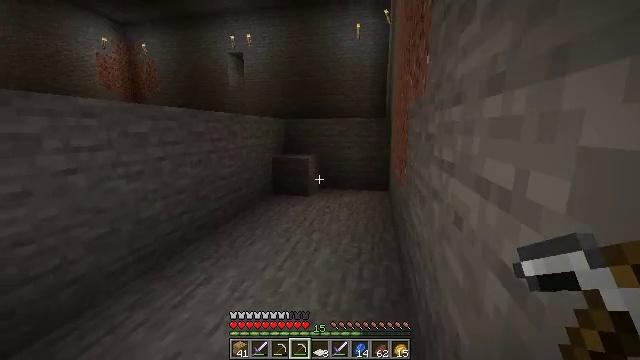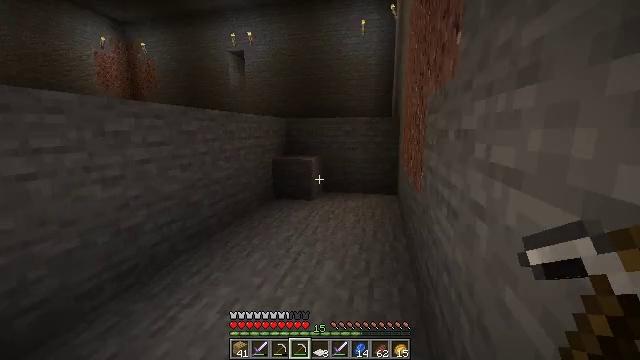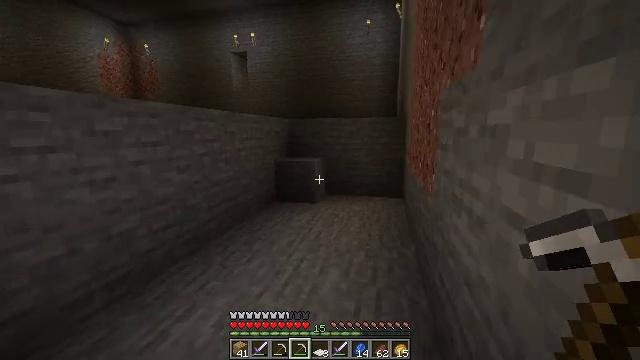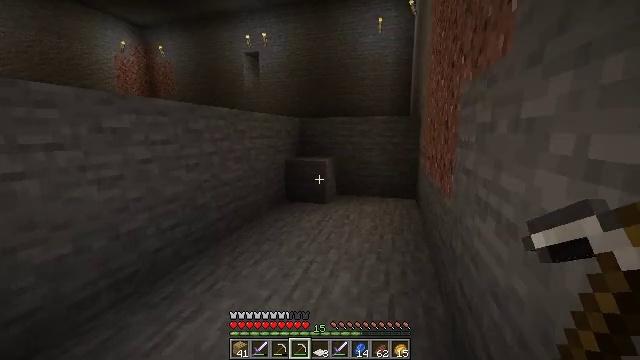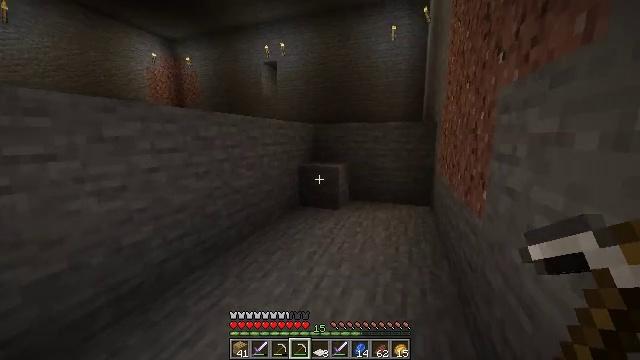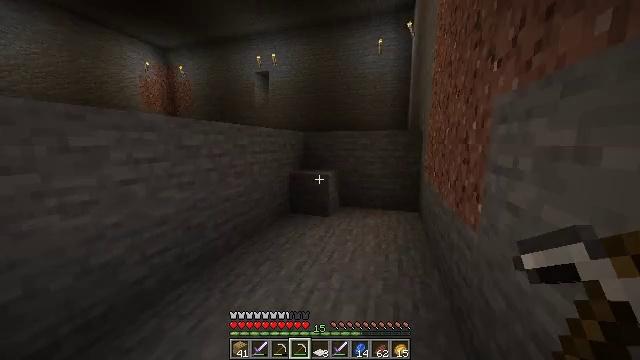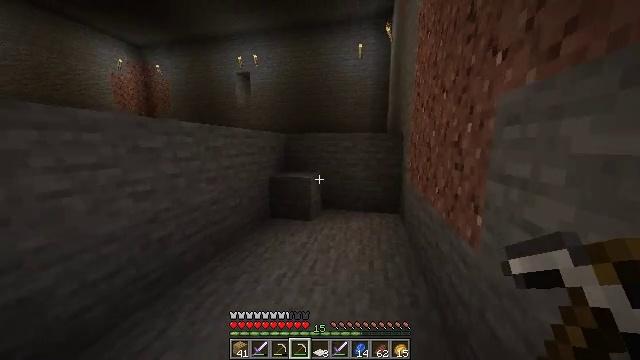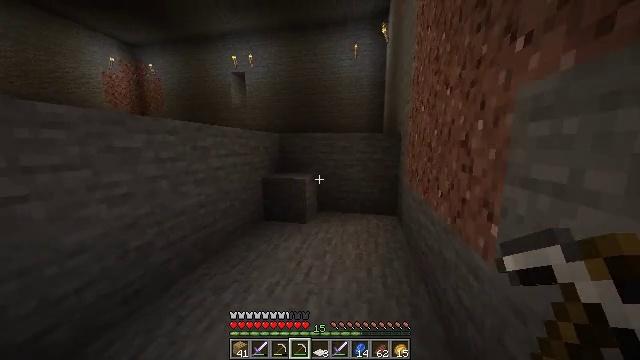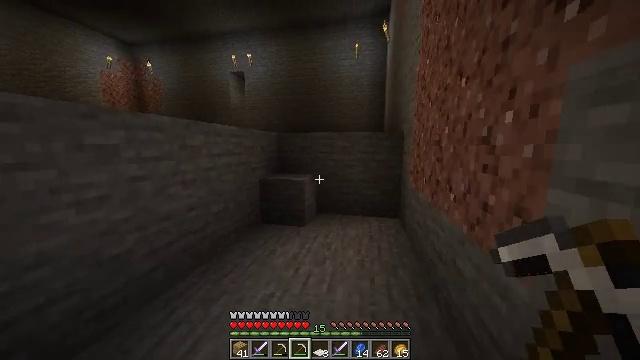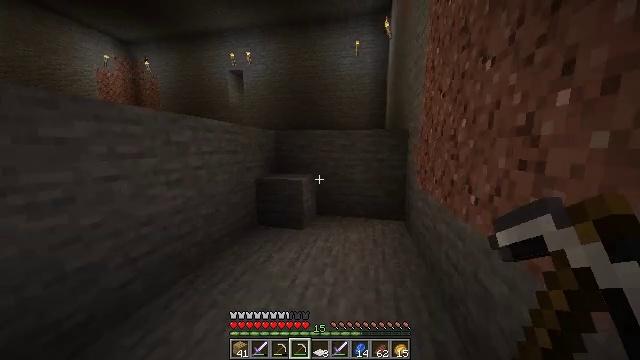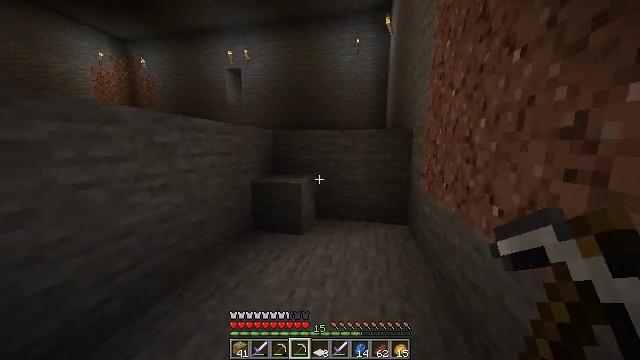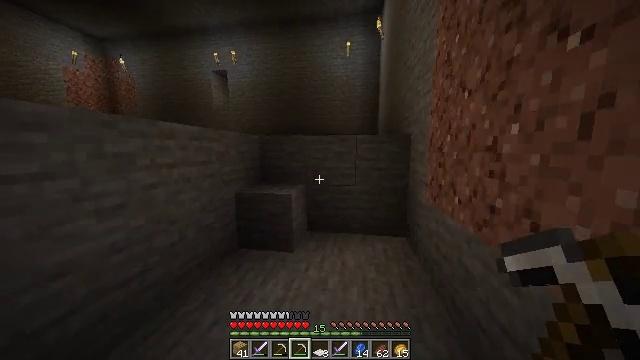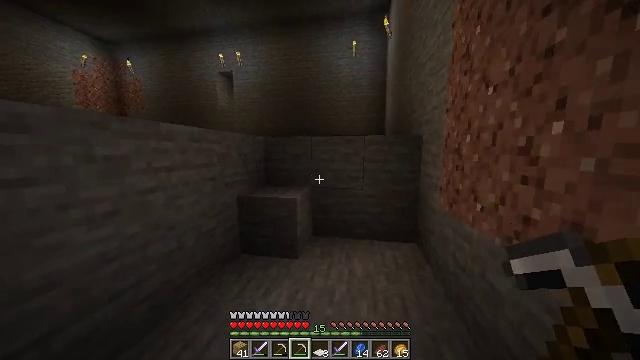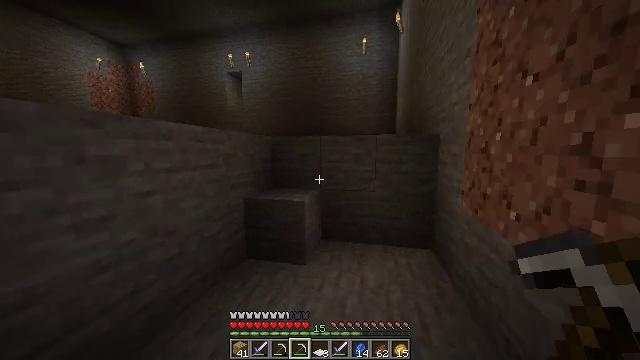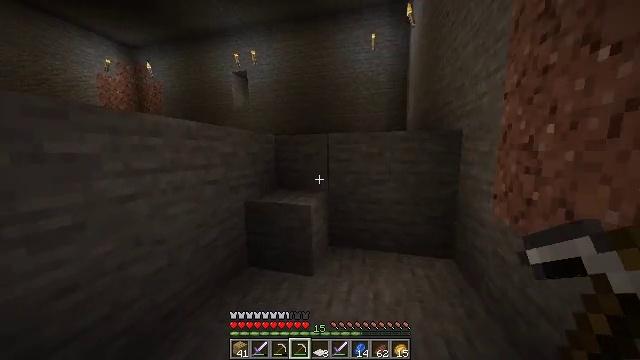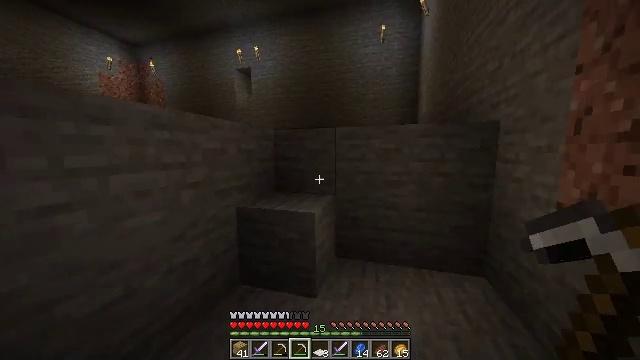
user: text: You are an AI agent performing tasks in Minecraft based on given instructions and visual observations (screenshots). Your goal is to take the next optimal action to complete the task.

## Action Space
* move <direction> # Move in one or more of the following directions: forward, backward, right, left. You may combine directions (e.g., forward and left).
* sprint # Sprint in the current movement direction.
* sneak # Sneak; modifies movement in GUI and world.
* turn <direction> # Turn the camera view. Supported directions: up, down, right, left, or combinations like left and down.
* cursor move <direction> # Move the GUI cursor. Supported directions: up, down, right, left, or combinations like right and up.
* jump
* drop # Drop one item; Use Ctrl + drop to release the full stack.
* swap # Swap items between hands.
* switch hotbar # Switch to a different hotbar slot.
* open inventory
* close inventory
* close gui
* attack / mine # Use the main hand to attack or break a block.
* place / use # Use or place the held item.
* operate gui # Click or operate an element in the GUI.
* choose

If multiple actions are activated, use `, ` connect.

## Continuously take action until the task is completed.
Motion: motion action
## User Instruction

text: Collect a jungle sapling by breaking it.
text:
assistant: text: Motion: move forward
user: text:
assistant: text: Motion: move forward
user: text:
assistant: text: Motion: move forward, sprint, turn left
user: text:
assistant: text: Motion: move forward, sprint, turn left
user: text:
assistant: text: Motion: move forward, sprint, turn right and up
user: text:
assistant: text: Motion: move forward, sprint, turn right
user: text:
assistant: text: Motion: move forward, turn right
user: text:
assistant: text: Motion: move forward
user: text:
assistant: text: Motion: move forward
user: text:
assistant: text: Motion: move forward, sprint
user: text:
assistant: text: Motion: move forward, sprint, turn right and up
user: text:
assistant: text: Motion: move forward, sprint, turn left
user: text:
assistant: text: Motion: move forward, turn left
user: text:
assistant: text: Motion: move forward, turn left
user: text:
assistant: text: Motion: move forward, turn left
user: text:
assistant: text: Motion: move forward
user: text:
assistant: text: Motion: move forward
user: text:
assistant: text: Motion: move forward, turn left
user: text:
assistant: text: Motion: move forward, turn left
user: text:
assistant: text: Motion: move forward
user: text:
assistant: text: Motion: move forward, turn left
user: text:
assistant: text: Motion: move forward, turn left and down, jump
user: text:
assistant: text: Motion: move forward, turn left and down, jump
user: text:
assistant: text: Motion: move forward, turn left, jump
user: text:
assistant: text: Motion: move forward, jump
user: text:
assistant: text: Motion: move forward, jump
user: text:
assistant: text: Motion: move forward, jump
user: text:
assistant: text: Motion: move forward, jump
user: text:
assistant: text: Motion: move forward, jump
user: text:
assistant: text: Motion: move forward, sprint, jump